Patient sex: F
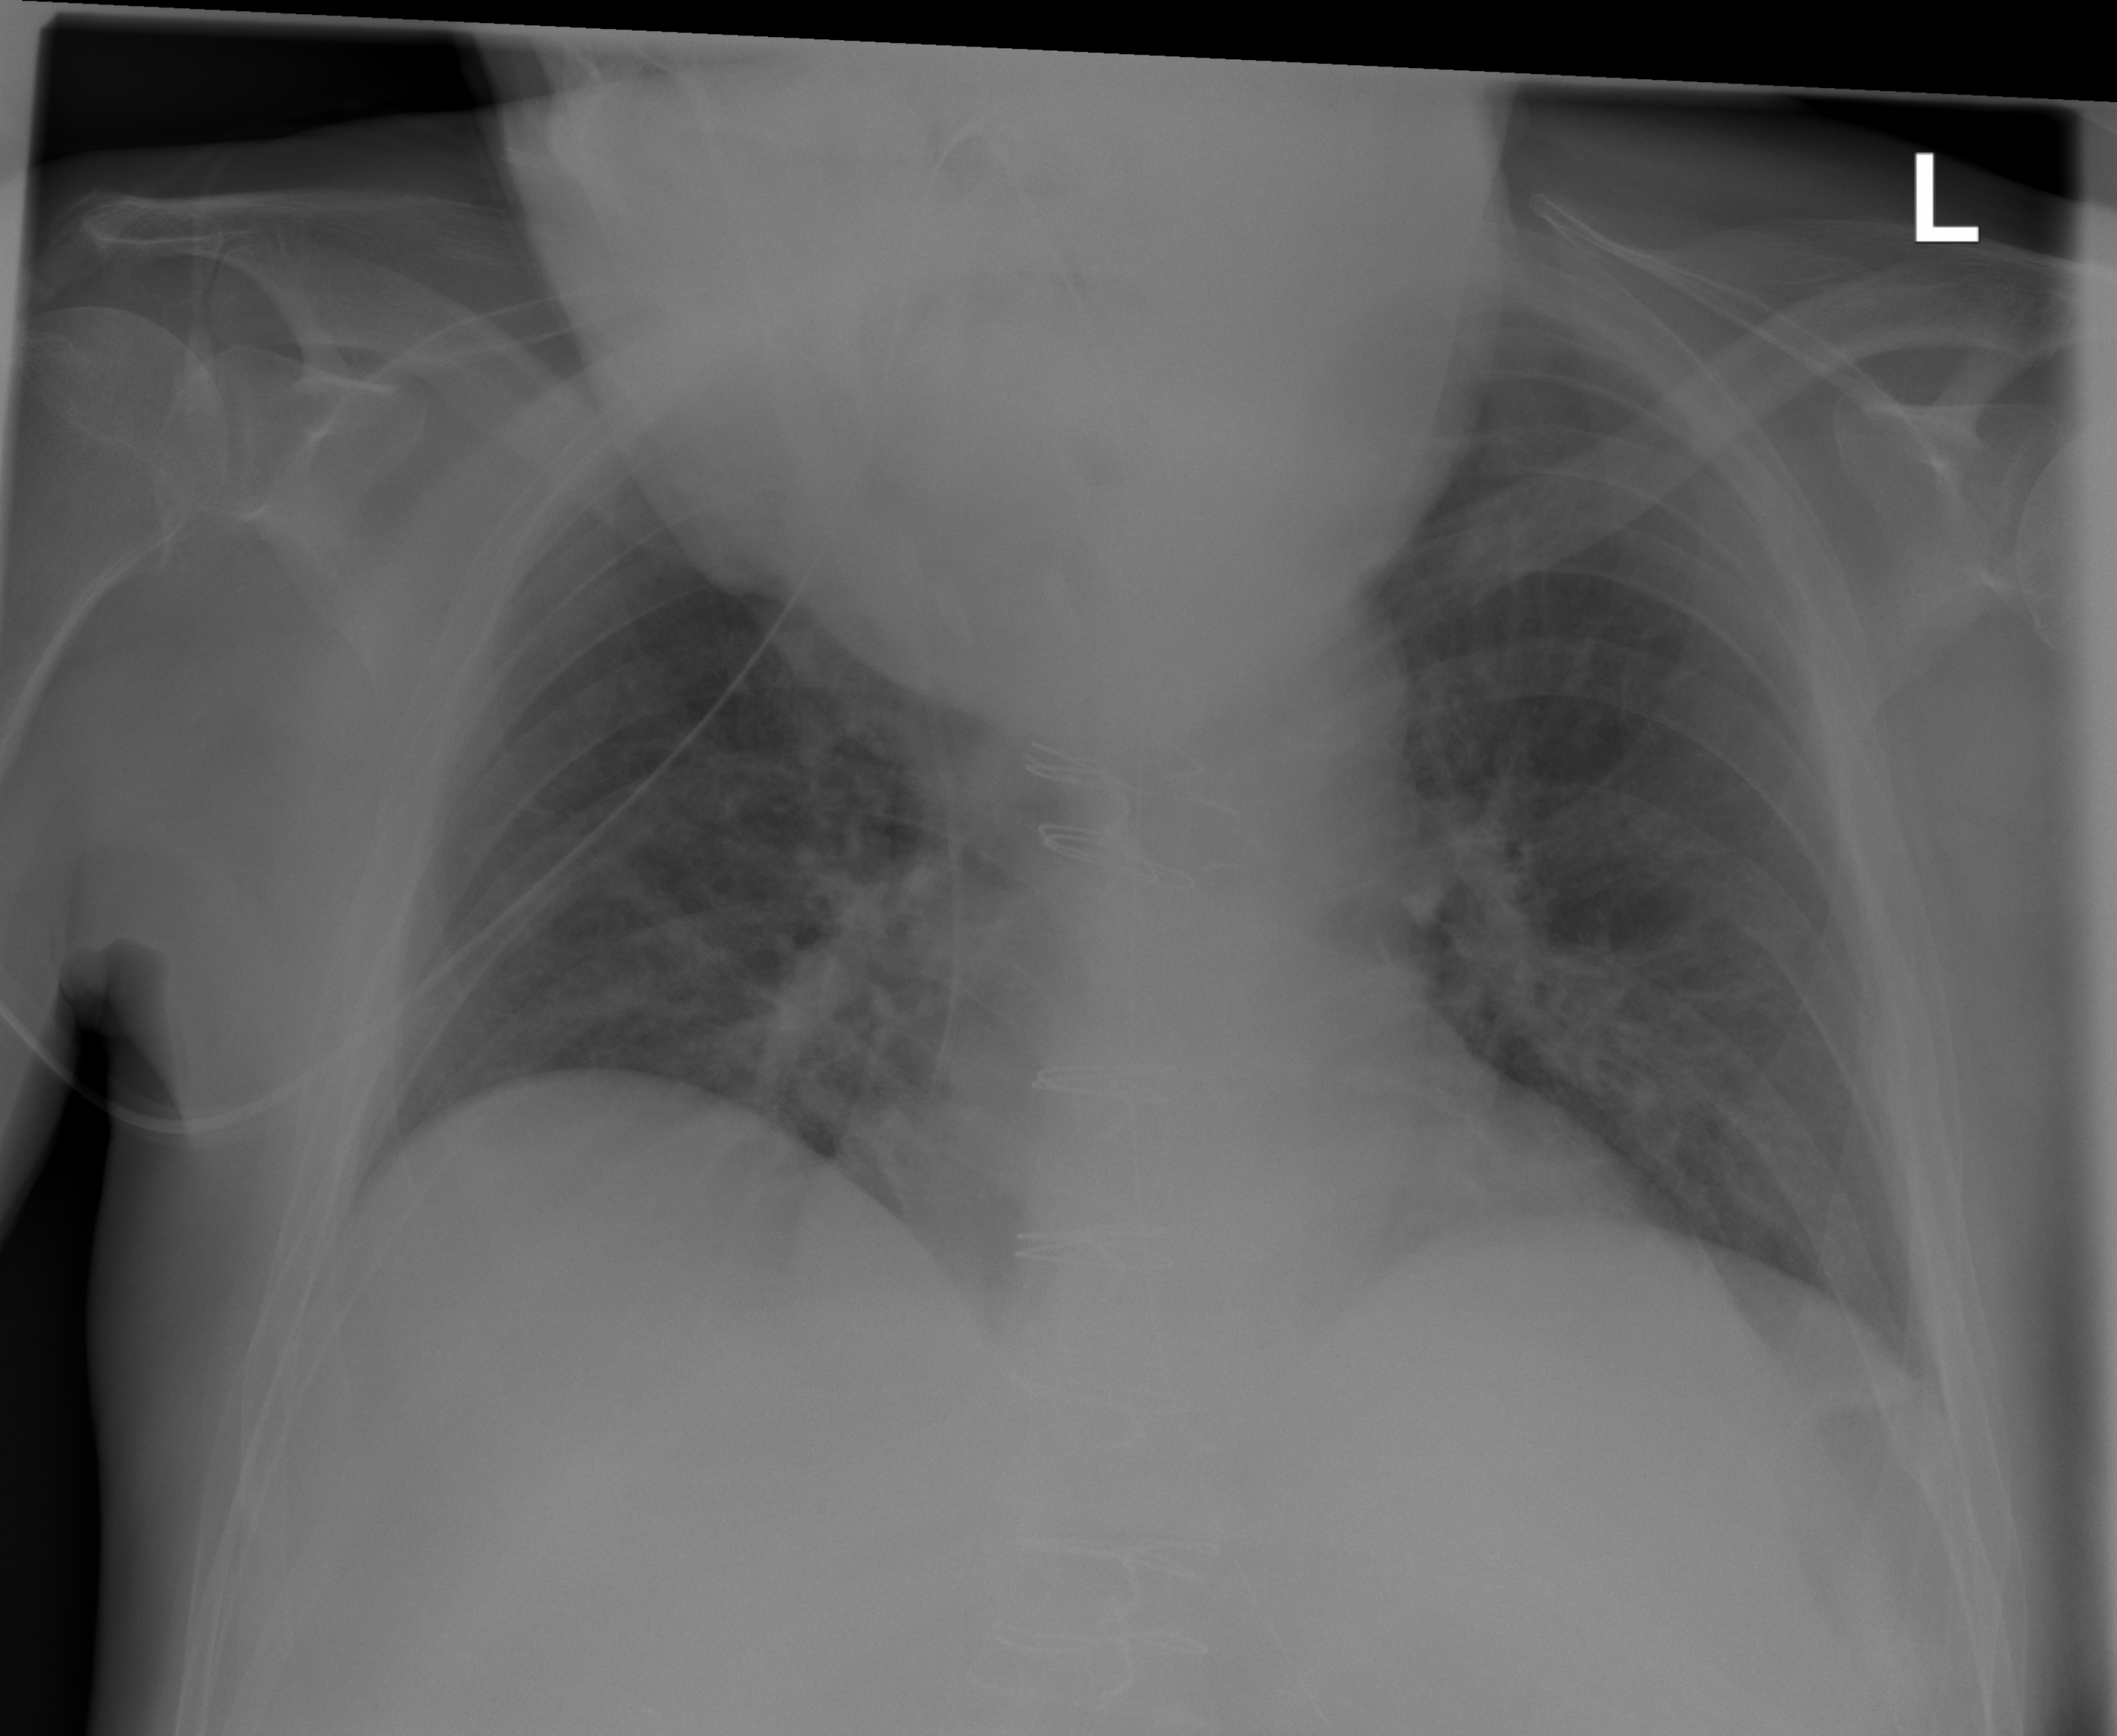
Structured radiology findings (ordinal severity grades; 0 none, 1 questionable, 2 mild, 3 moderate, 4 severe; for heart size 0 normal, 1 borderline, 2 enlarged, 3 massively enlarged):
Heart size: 2
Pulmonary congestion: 2
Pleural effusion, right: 0
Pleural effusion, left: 0
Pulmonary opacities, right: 2
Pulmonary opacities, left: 2
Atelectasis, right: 2
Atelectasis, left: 2